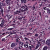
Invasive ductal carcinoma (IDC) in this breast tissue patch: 1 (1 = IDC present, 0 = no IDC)